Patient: sex M, age 42
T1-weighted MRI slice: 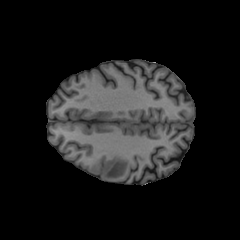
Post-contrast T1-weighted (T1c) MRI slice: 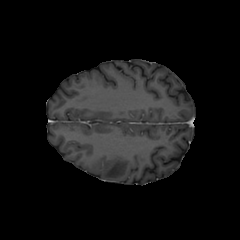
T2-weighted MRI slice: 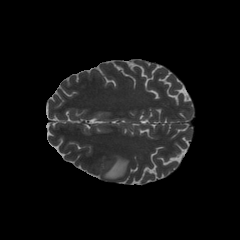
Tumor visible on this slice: yes
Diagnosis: Glioblastoma, IDH-wildtype
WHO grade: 4